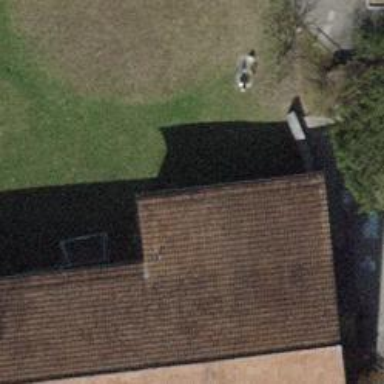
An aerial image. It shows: Kindergarten.